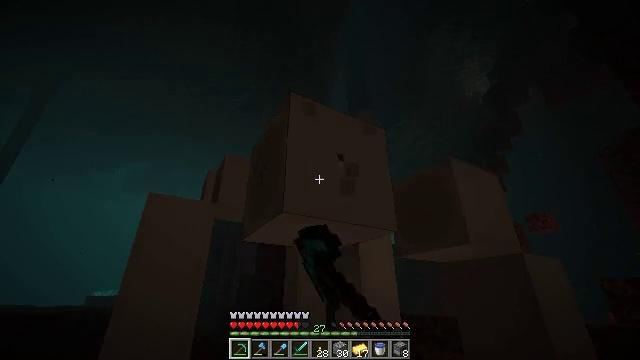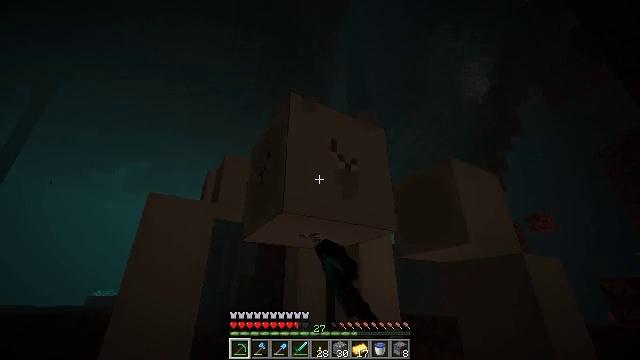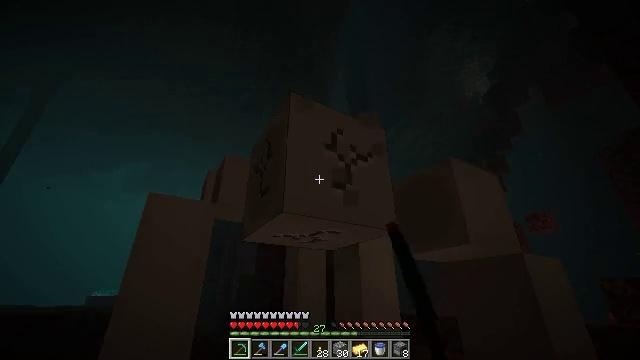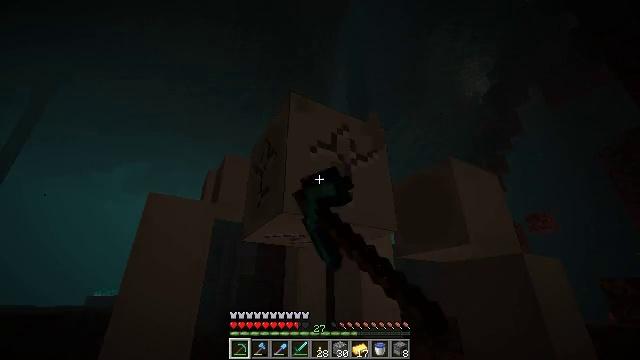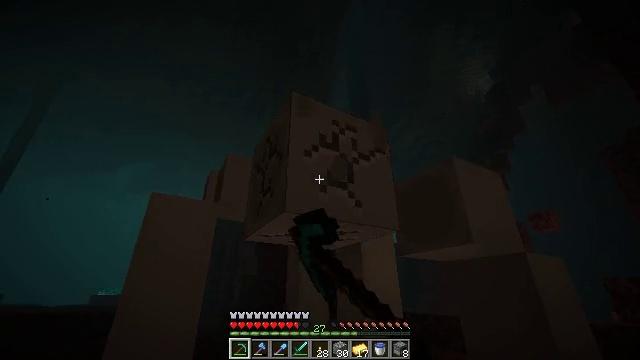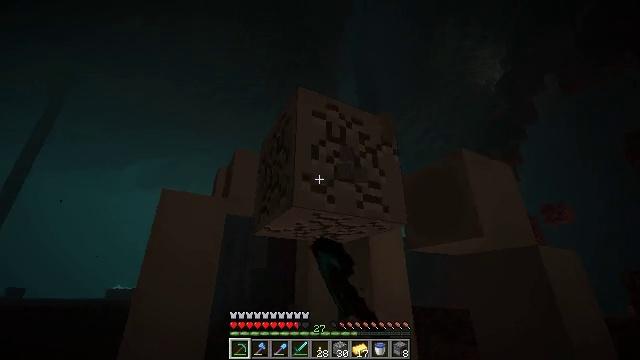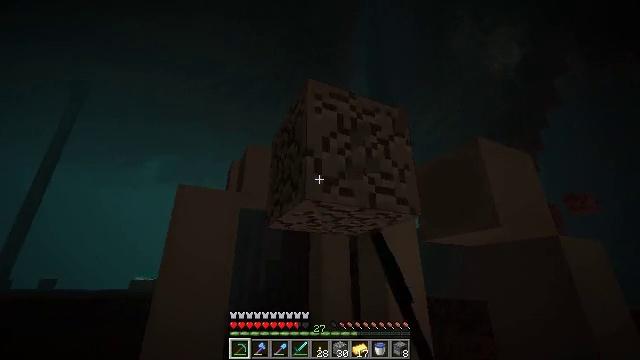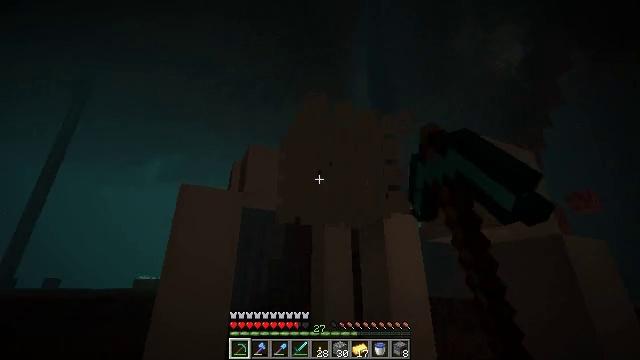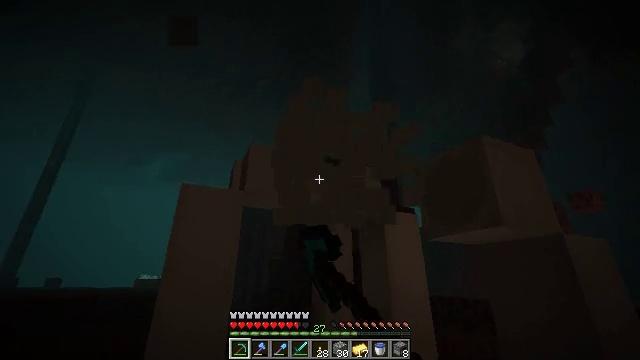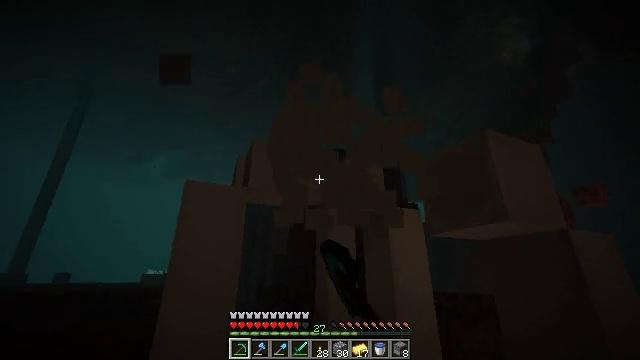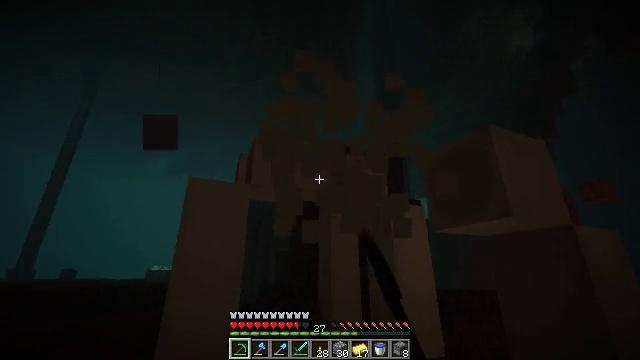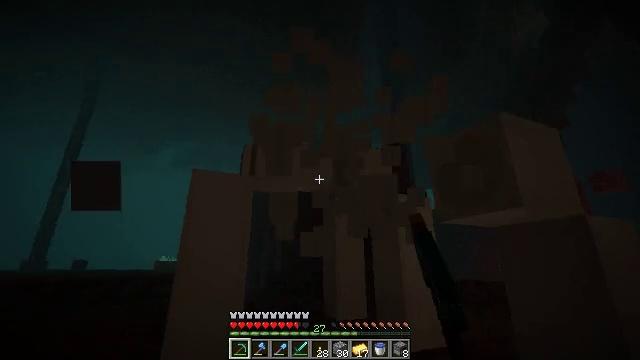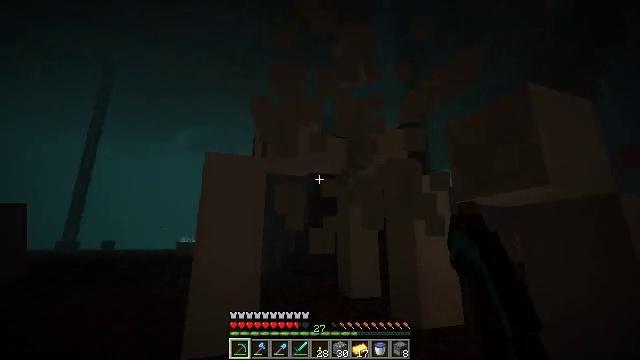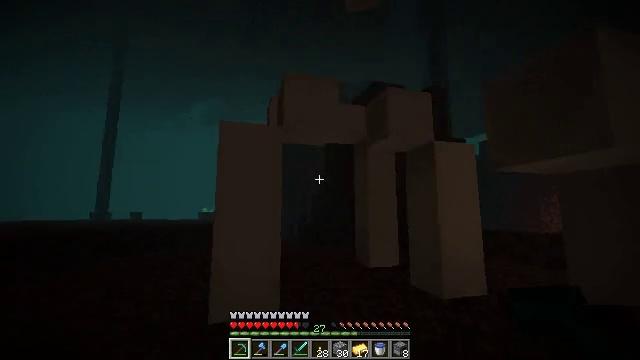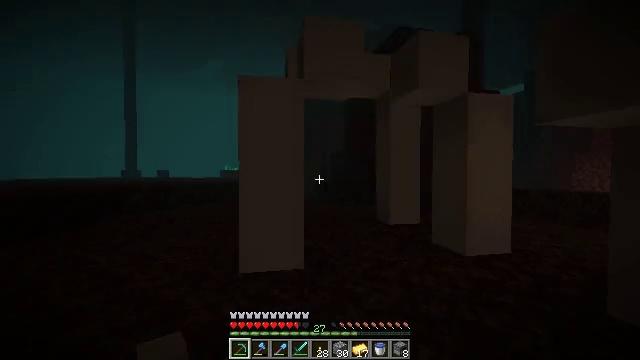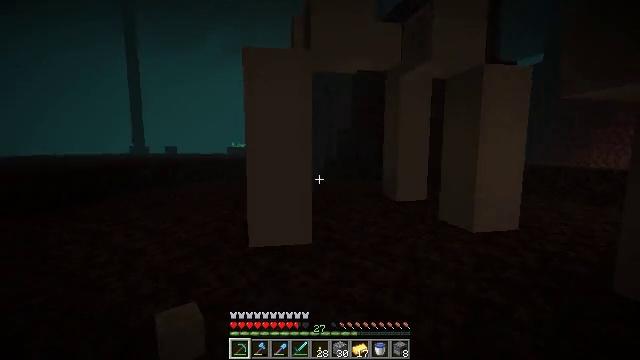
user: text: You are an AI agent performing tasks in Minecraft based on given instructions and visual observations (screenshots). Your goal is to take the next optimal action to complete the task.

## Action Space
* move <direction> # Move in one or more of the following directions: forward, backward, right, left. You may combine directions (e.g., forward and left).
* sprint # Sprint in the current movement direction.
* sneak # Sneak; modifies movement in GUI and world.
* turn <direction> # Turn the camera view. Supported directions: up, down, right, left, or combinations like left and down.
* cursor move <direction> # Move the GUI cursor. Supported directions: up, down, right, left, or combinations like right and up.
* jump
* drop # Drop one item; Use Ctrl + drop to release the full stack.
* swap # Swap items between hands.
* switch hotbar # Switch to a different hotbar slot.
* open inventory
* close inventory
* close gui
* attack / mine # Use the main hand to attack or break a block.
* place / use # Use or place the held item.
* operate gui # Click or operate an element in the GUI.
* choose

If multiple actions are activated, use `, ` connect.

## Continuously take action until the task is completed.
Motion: motion action
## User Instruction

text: Collect bone block by breaking it.
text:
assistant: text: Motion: attack / mine
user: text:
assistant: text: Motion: attack / mine
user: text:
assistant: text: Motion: attack / mine
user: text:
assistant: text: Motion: attack / mine
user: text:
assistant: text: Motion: turn left and down, attack / mine
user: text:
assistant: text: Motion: turn left and down, attack / mine
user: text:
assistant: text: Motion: attack / mine
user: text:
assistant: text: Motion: attack / mine
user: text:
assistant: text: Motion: attack / mine
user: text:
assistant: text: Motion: attack / mine
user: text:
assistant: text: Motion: move forward, turn left and down, attack / mine
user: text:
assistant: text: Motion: move forward, turn left and down, attack / mine
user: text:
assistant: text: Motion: move forward and move left, turn left and down, attack / mine
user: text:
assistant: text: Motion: move forward and move left, turn left and down, attack / mine
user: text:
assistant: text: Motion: move forward and move left, turn left and down, attack / mine
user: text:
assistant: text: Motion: move forward and move left, turn down, attack / mine
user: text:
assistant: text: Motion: move forward and move left, turn right and down, attack / mine
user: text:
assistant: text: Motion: move forward and move left, turn right and down, attack / mine
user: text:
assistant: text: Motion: move forward and move left, turn right and down, attack / mine
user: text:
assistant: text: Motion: move forward, attack / mine
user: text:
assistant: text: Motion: attack / mine
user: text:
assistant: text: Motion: attack / mine
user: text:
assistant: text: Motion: attack / mine
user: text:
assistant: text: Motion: attack / mine
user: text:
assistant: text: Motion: attack / mine
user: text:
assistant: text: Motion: attack / mine
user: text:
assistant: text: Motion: attack / mine
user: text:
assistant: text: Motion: attack / mine
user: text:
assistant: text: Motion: turn up, attack / mine
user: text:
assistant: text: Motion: attack / mine